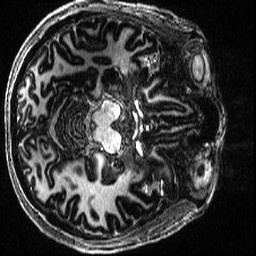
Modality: T1w
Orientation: axial
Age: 28
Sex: female
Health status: healthy
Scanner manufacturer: siemens
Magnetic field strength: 7 T
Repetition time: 4.3 s
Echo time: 0.00227 s